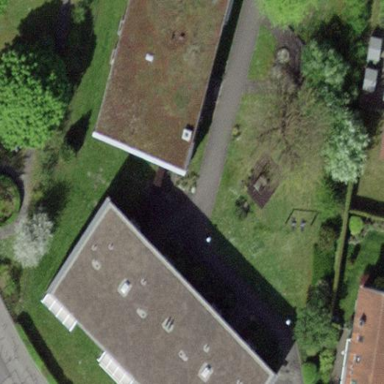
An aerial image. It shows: Image showing building with apartments.